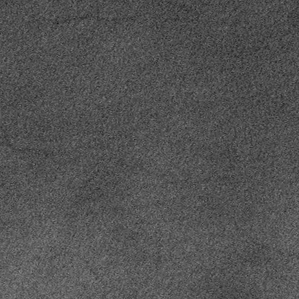
Label: frost